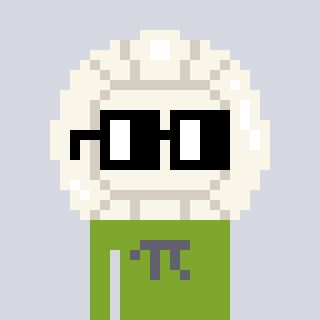
a pixel art character with square black glasses, a volleyball-shaped head and a slimegreen-colored body on a cool background